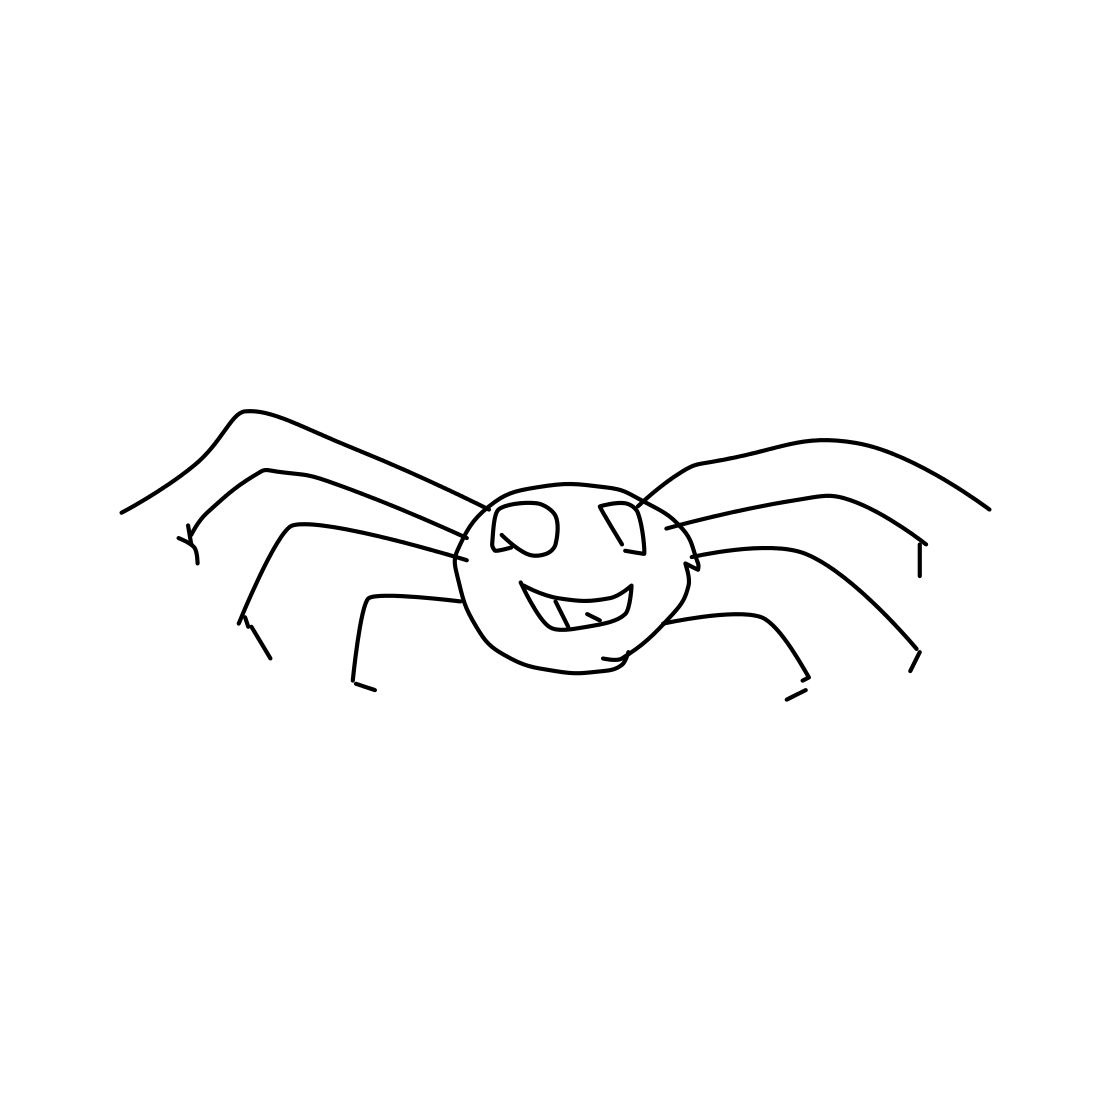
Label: spider